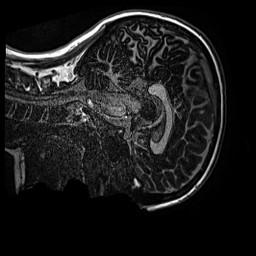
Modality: MP2RAGE
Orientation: sagittal
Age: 11
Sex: female
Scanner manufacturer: siemens
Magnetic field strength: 3 T
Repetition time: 4 s
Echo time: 0.00299 s